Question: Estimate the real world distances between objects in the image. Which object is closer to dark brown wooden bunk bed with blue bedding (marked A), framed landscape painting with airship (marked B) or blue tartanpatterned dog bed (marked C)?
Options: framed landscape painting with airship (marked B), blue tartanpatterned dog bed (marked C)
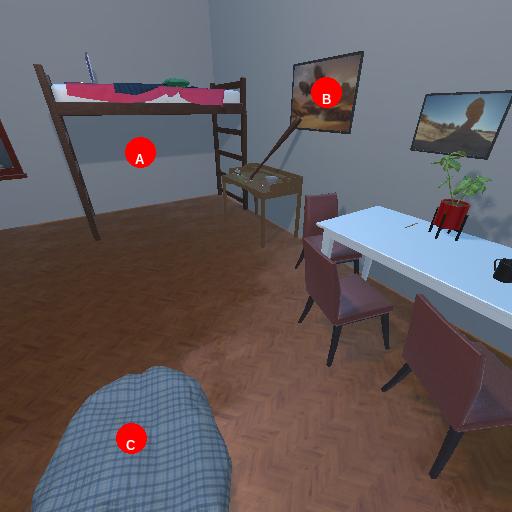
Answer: framed landscape painting with airship (marked B)